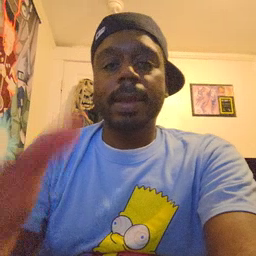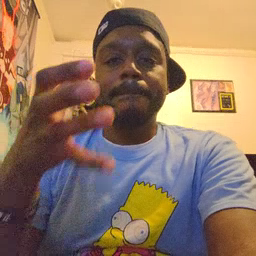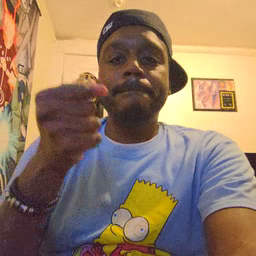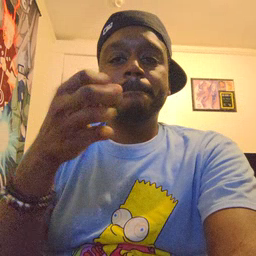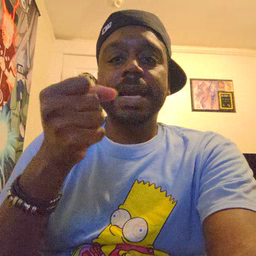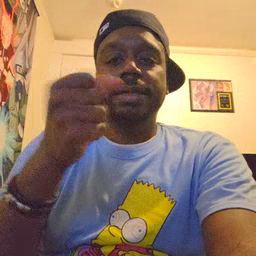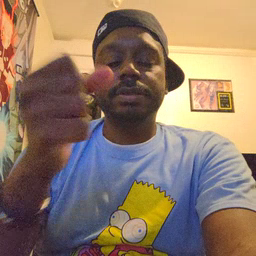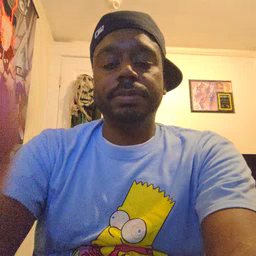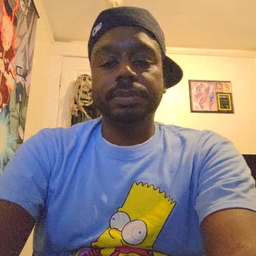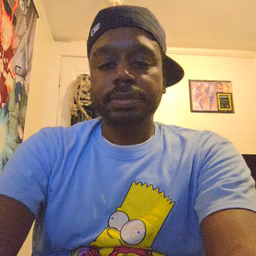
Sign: milk